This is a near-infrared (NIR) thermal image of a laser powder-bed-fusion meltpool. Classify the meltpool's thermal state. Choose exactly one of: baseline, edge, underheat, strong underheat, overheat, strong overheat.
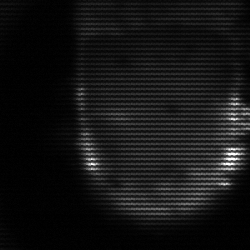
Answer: baseline